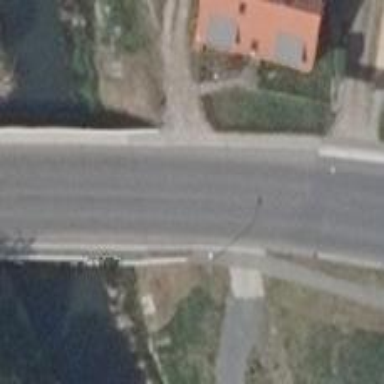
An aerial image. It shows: Primary highway bridge with asphalt surface.